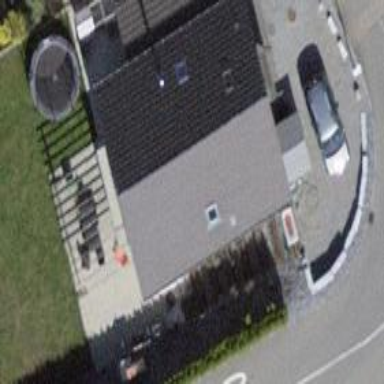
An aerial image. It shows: Building with tiled roof.